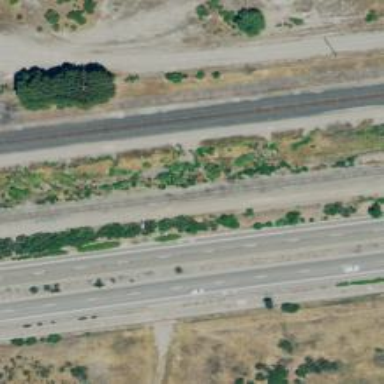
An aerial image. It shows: Abandoned railway yard.